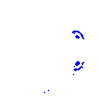
Particle: electron